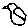
Label: bird